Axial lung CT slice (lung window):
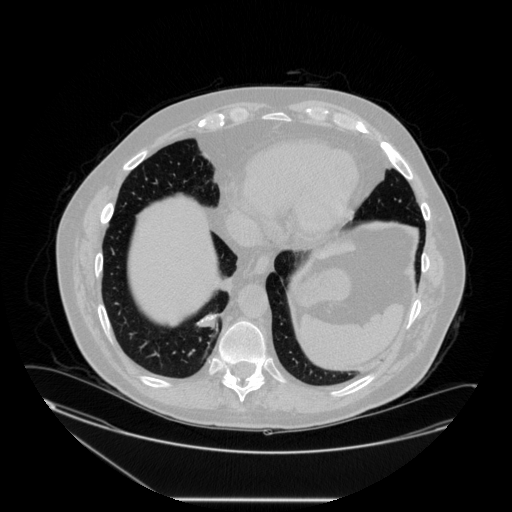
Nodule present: no